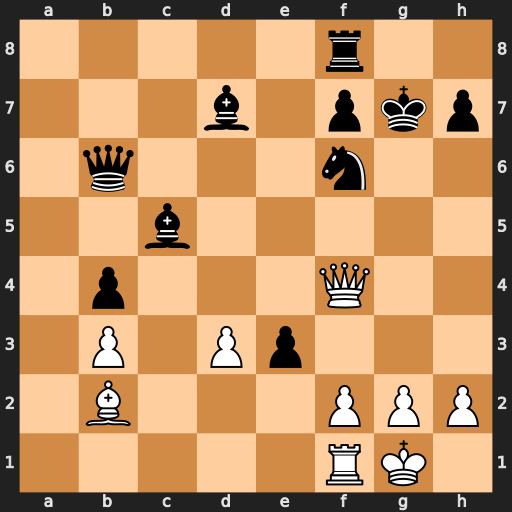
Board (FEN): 5r2/3b1pkp/1q3n2/2b5/1p3Q2/1P1Pp3/1B3PPP/5RK1
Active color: w
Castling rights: -
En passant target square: -
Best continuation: Qg5+ Kh8 Bxf6+ Qxf6 Qxf6+